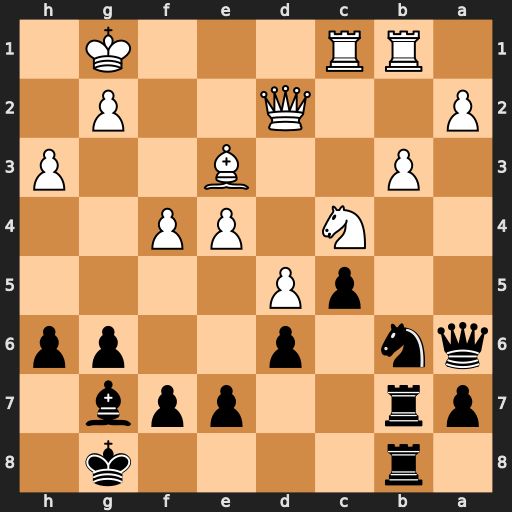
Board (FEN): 1r4k1/pr2ppb1/qn1p2pp/2pP4/2N1PP2/1P2B2P/P2Q2P1/1RR3K1
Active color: b
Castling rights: -
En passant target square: -
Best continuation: Nxc4 Rxc4 Qxc4 bxc4 Rxb1+